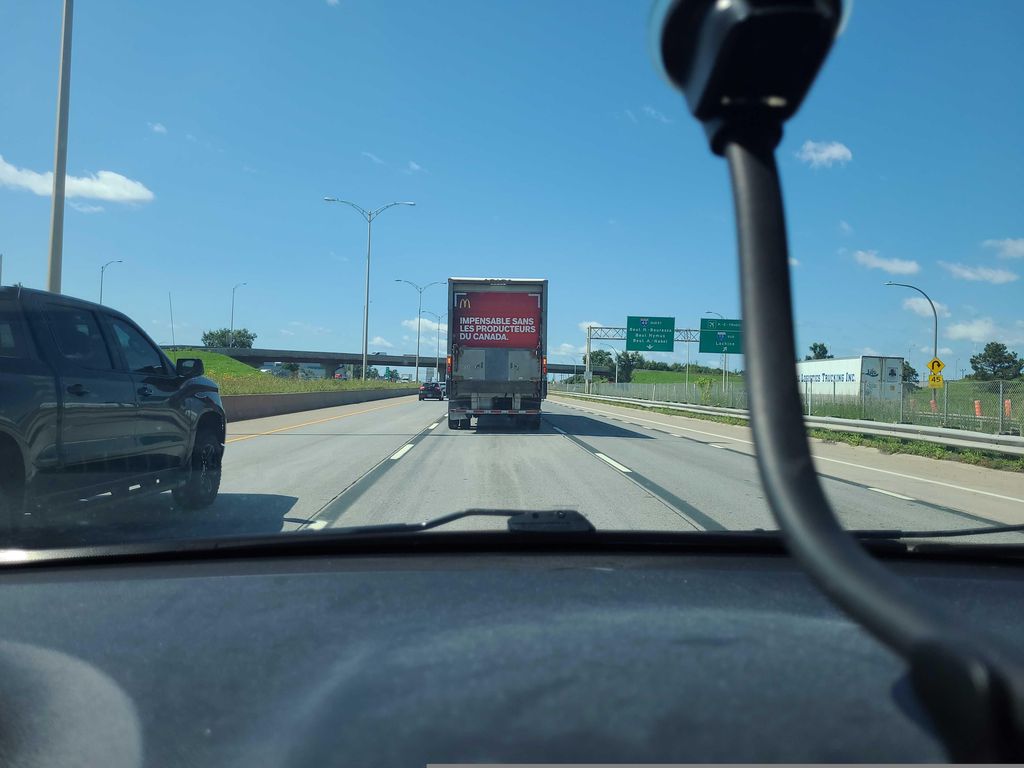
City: montreal